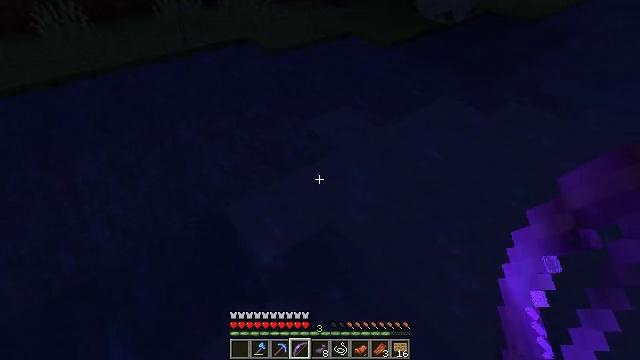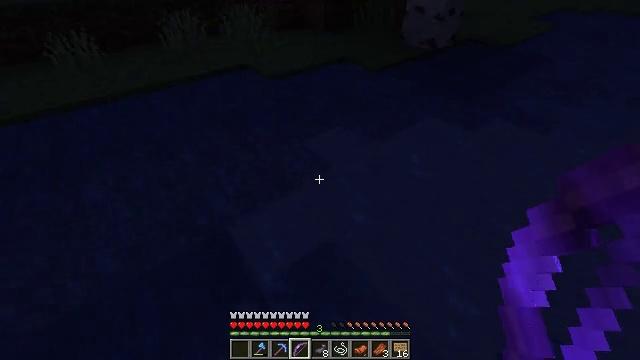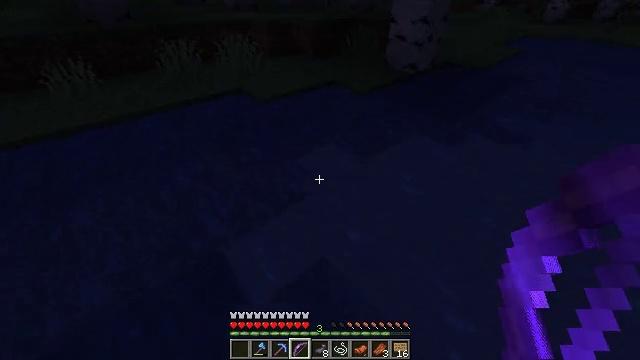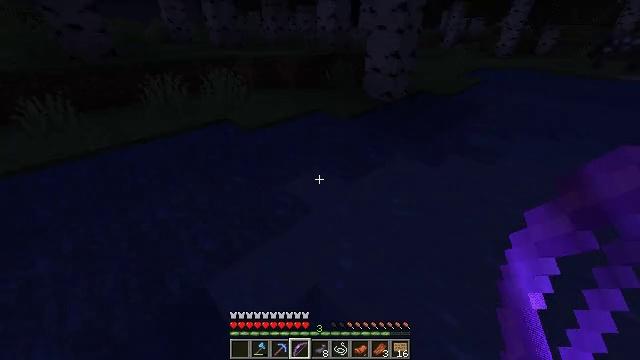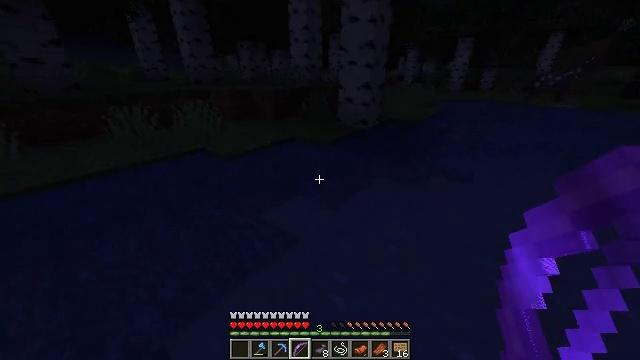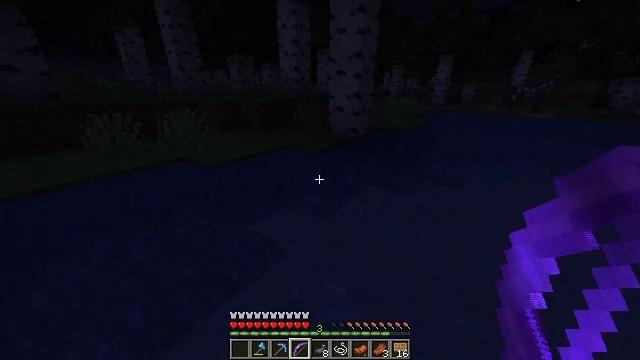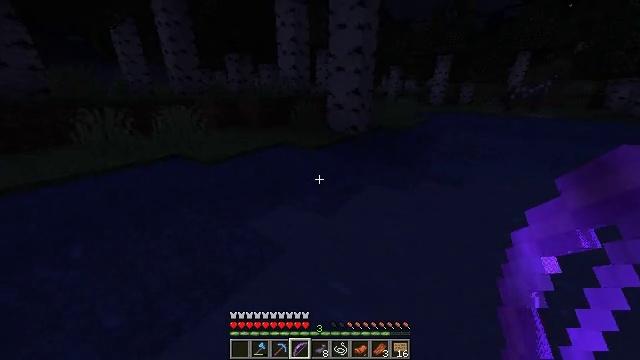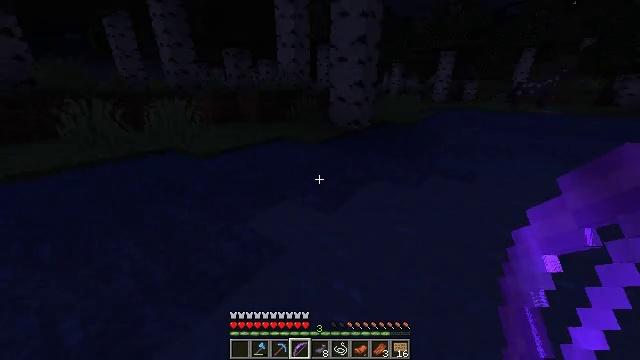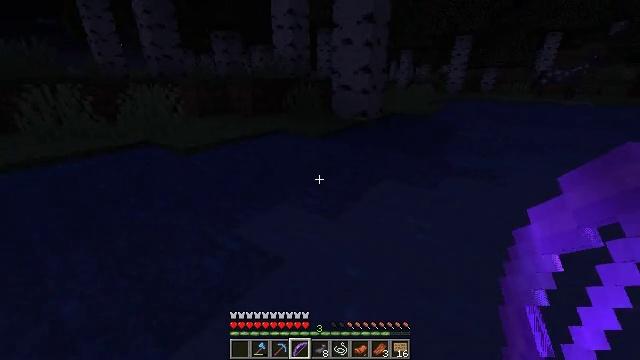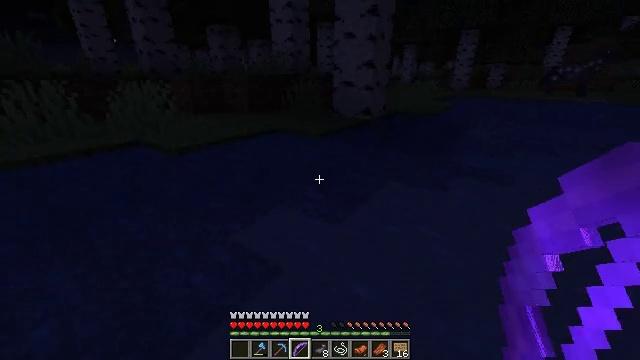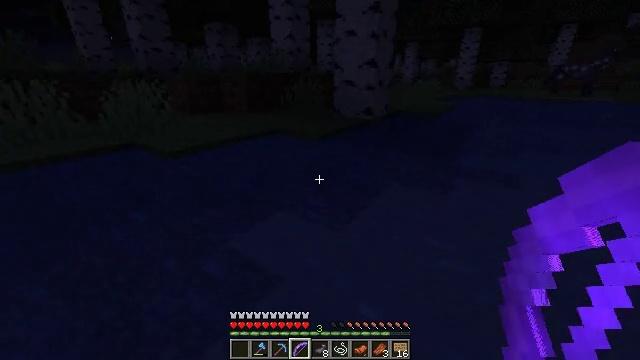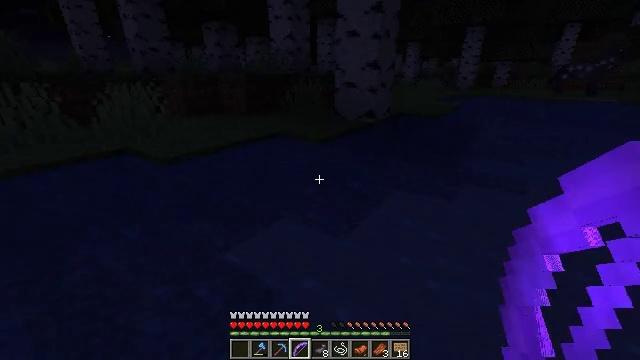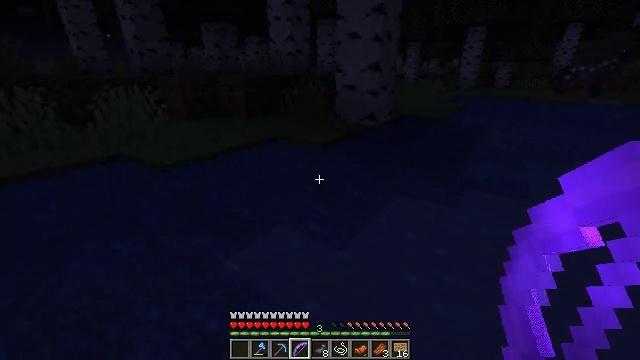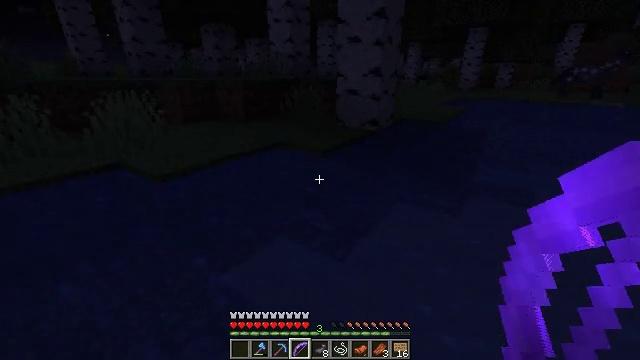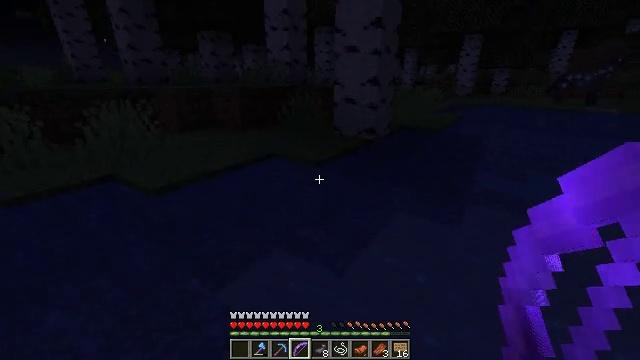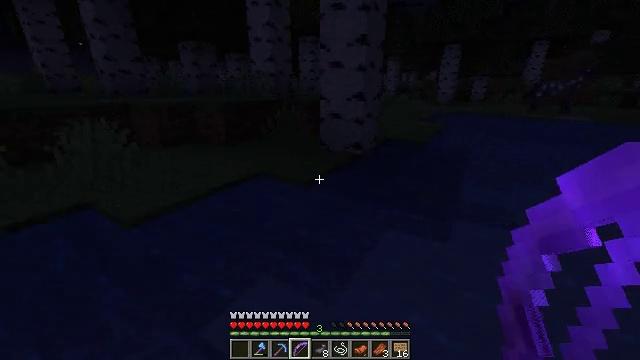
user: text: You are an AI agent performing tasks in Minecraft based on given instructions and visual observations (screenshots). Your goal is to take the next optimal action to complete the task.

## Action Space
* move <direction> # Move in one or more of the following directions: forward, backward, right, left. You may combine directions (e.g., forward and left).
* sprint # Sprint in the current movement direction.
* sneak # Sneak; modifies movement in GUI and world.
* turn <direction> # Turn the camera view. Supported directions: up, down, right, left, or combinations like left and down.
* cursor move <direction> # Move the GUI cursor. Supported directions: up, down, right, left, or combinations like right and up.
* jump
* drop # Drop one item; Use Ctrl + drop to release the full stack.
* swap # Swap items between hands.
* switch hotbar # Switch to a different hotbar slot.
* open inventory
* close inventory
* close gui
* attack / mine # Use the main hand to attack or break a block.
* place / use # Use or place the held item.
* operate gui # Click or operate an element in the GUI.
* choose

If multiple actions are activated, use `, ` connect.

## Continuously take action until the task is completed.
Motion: motion action
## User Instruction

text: Remove a diamond sword from the inventory.
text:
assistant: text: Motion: move forward, sprint, turn right and up, jump
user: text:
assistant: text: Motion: move forward, sprint, turn right and up, jump
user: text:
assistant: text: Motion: move forward, sprint, turn right and up, jump
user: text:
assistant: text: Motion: move forward, sprint, turn right and up, jump
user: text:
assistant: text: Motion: move forward, sprint, turn right and up, jump
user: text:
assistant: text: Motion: move forward, sprint, jump
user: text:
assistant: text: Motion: move forward, sprint, jump
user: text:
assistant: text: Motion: move forward, sprint, jump
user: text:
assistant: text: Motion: move forward, sprint, jump
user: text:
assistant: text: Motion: move forward, sprint, jump
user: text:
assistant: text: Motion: move forward, sprint, jump
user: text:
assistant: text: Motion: move forward, sprint, jump
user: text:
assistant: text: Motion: move forward, sprint, jump
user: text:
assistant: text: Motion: move forward, sprint, jump
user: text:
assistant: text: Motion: move forward, sprint, turn right and up, jump
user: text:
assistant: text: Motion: move forward, sprint, turn right, jump
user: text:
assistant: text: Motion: move forward, sprint, turn right, jump
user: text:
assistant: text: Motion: move forward, sprint, turn right, jump
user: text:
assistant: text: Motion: move forward, sprint, jump
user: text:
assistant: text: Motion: move forward, sprint, jump
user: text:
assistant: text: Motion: move forward, sprint, jump
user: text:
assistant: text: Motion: move forward, sprint, jump
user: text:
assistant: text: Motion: move forward, sprint, jump
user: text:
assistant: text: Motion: move forward, sprint, jump
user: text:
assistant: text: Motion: move forward, sprint, jump
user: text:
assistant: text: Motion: move forward, sprint, jump
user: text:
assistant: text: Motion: move forward, sprint, jump
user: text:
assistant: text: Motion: move forward, sprint, jump
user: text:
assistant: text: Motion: move forward, sprint, jump
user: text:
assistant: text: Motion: move forward, sprint, jump